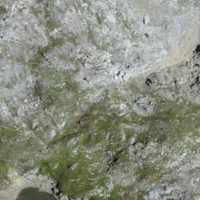
EUNIS habitat code: 31
Species observed at this site:
Veronica aphylla